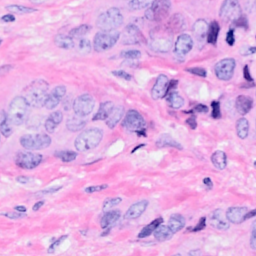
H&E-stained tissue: Breast